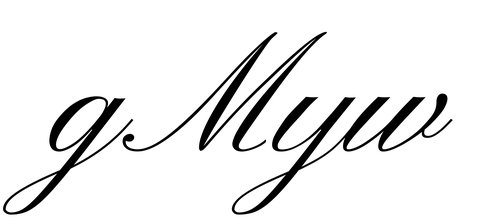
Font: PinyonScript-Regular